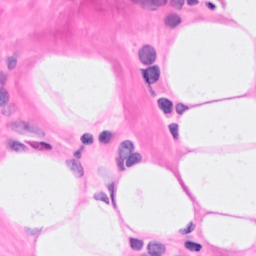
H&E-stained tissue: Breast